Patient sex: F
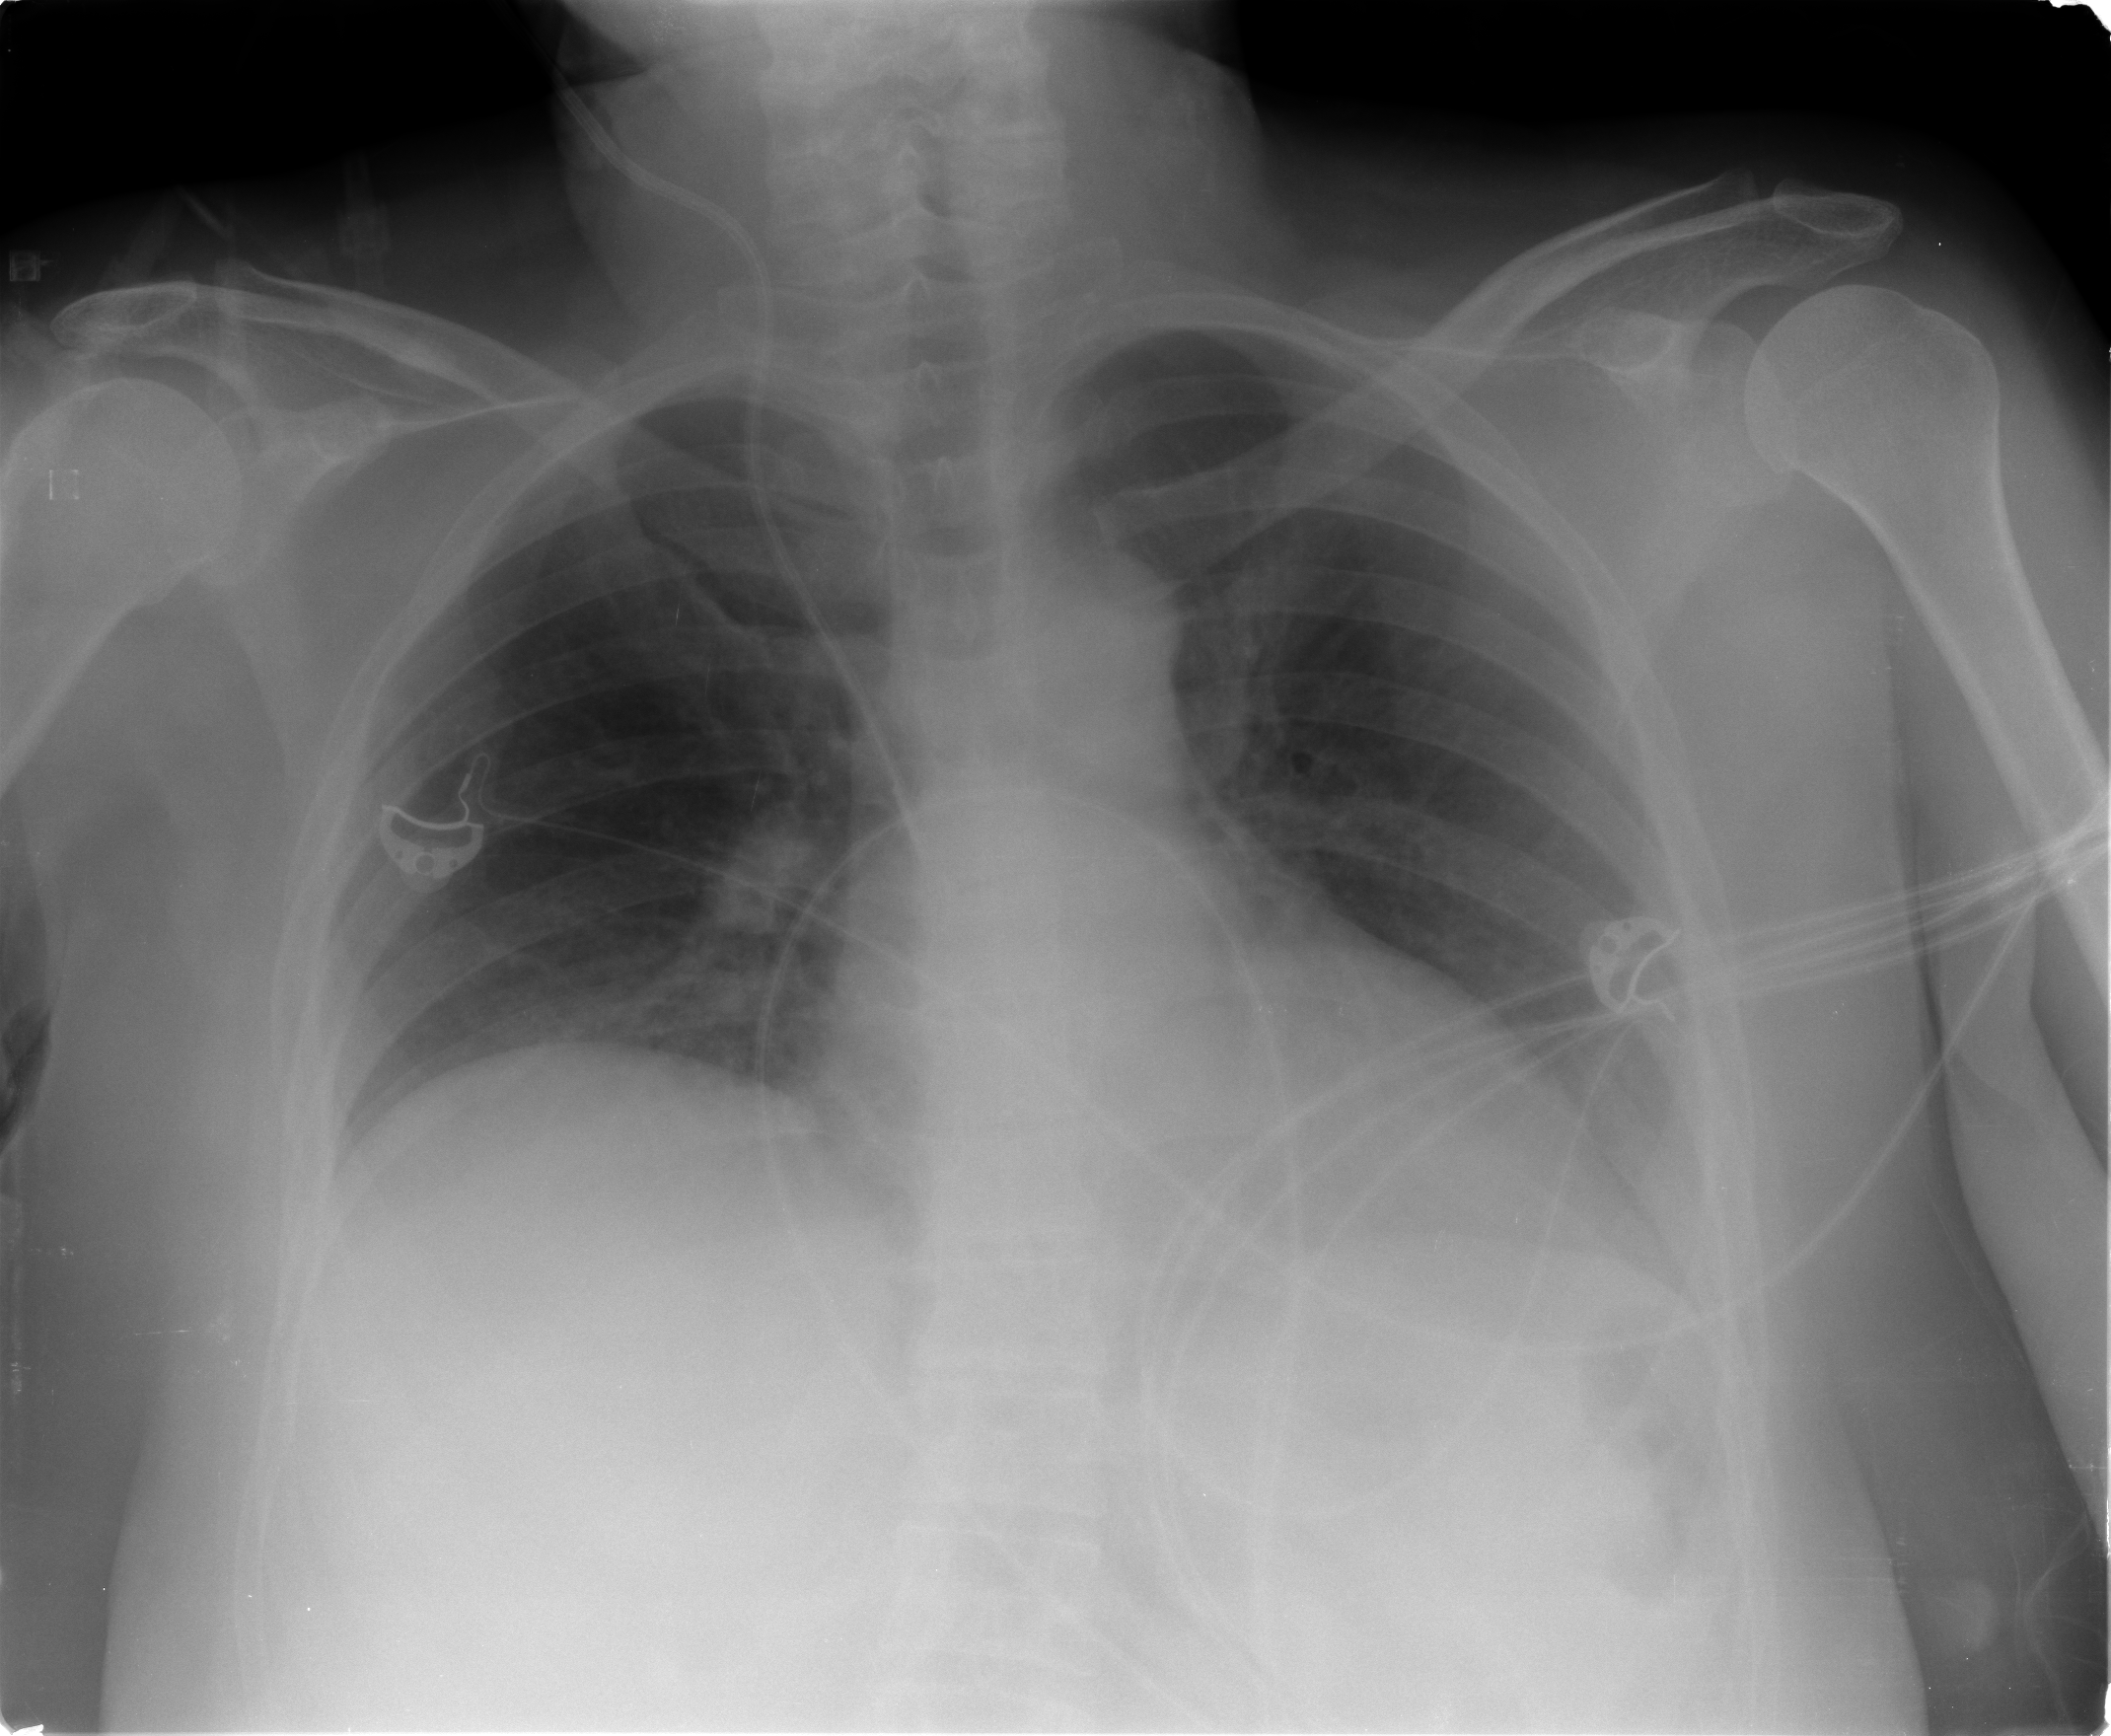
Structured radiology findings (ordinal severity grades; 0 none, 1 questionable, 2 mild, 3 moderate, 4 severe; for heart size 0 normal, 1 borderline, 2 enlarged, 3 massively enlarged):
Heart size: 2
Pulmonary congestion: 2
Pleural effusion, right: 0
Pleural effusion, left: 2
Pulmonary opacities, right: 0
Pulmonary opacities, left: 0
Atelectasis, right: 0
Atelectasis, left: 0